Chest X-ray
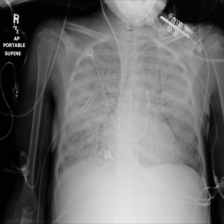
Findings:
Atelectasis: negative
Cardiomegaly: negative
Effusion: negative
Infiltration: positive
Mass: negative
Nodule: negative
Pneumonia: negative
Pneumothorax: negative
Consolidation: negative
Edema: negative
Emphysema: negative
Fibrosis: negative
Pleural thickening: negative
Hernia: negative